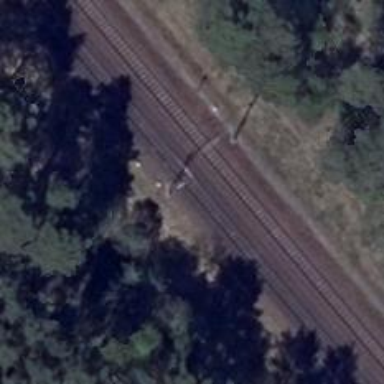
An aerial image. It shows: Railway milestone with catenary mast.